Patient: sex M, age 40
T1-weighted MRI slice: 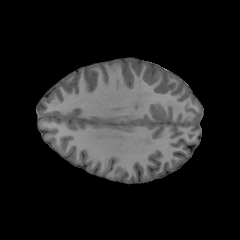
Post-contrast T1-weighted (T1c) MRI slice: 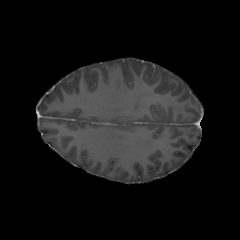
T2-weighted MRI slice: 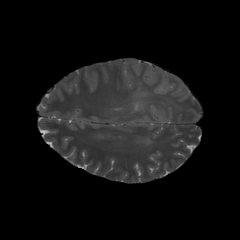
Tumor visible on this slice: no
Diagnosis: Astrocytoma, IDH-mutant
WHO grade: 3